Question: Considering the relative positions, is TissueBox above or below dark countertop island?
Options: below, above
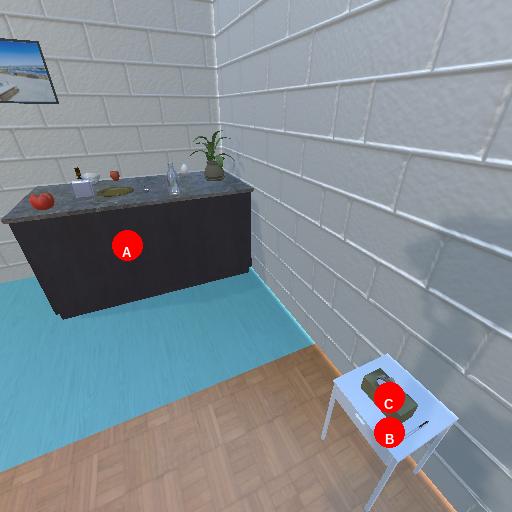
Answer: below